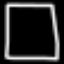
Label: square